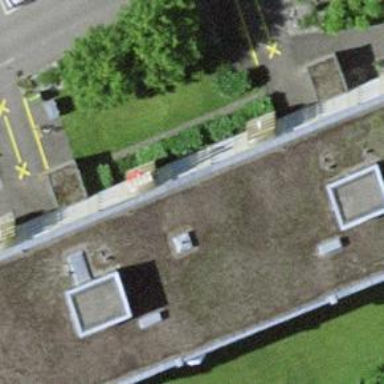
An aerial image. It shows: View of apartment building.